Question: I am working with rather longish file names and when viewing the buffer list, the width of the 'Buffer' column is too short for my purposes.
How can I increase that width (at the expense of, say, the width of the 'Mode' or the 'File' columns).
Width I am trying to increase marked with yellow in the screenshot below:

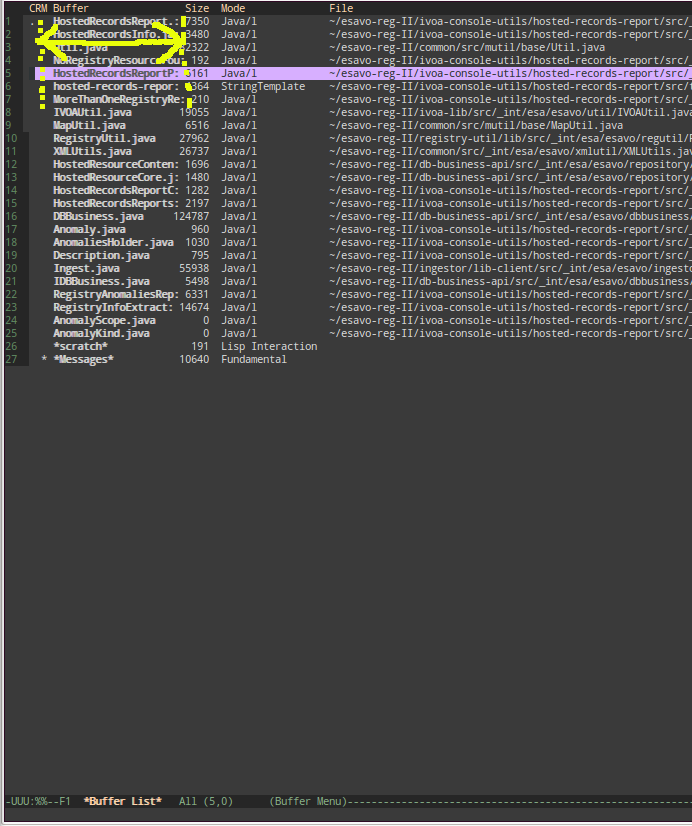
Answer: In Emacs 24.3 and later, this is controlled by the variable 'Buffer-menu-name-width', which defaults to 19 on my system. Something like
'''
(setq Buffer-menu-name-width 40)
'''
should help. Alternatively, you can use something like 'M-x customize-variable' to change it.
In older Emacs versions, 'Buffer-menu-buffer+size-width' should be modified instead. Thanks to the OP for his edit pointing this out.
It looks like the File column fills up whatever space is left over, so this change should take space away from it. If you prefer to take space from the Mode column, you could also modify the 'Buffer-menu-mode-width' variable to something smaller.